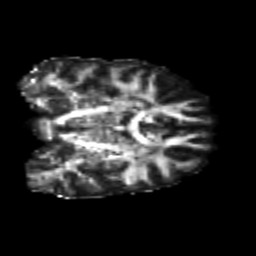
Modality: FA
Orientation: coronal
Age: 24
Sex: male
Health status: healthy
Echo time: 0.074 s